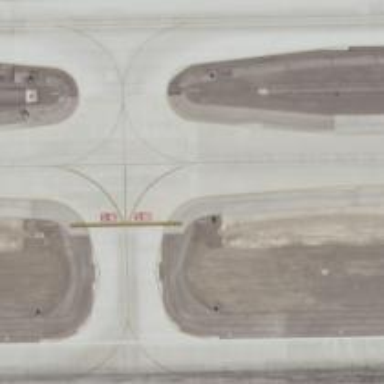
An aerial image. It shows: View of taxiway at the airport.